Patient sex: F
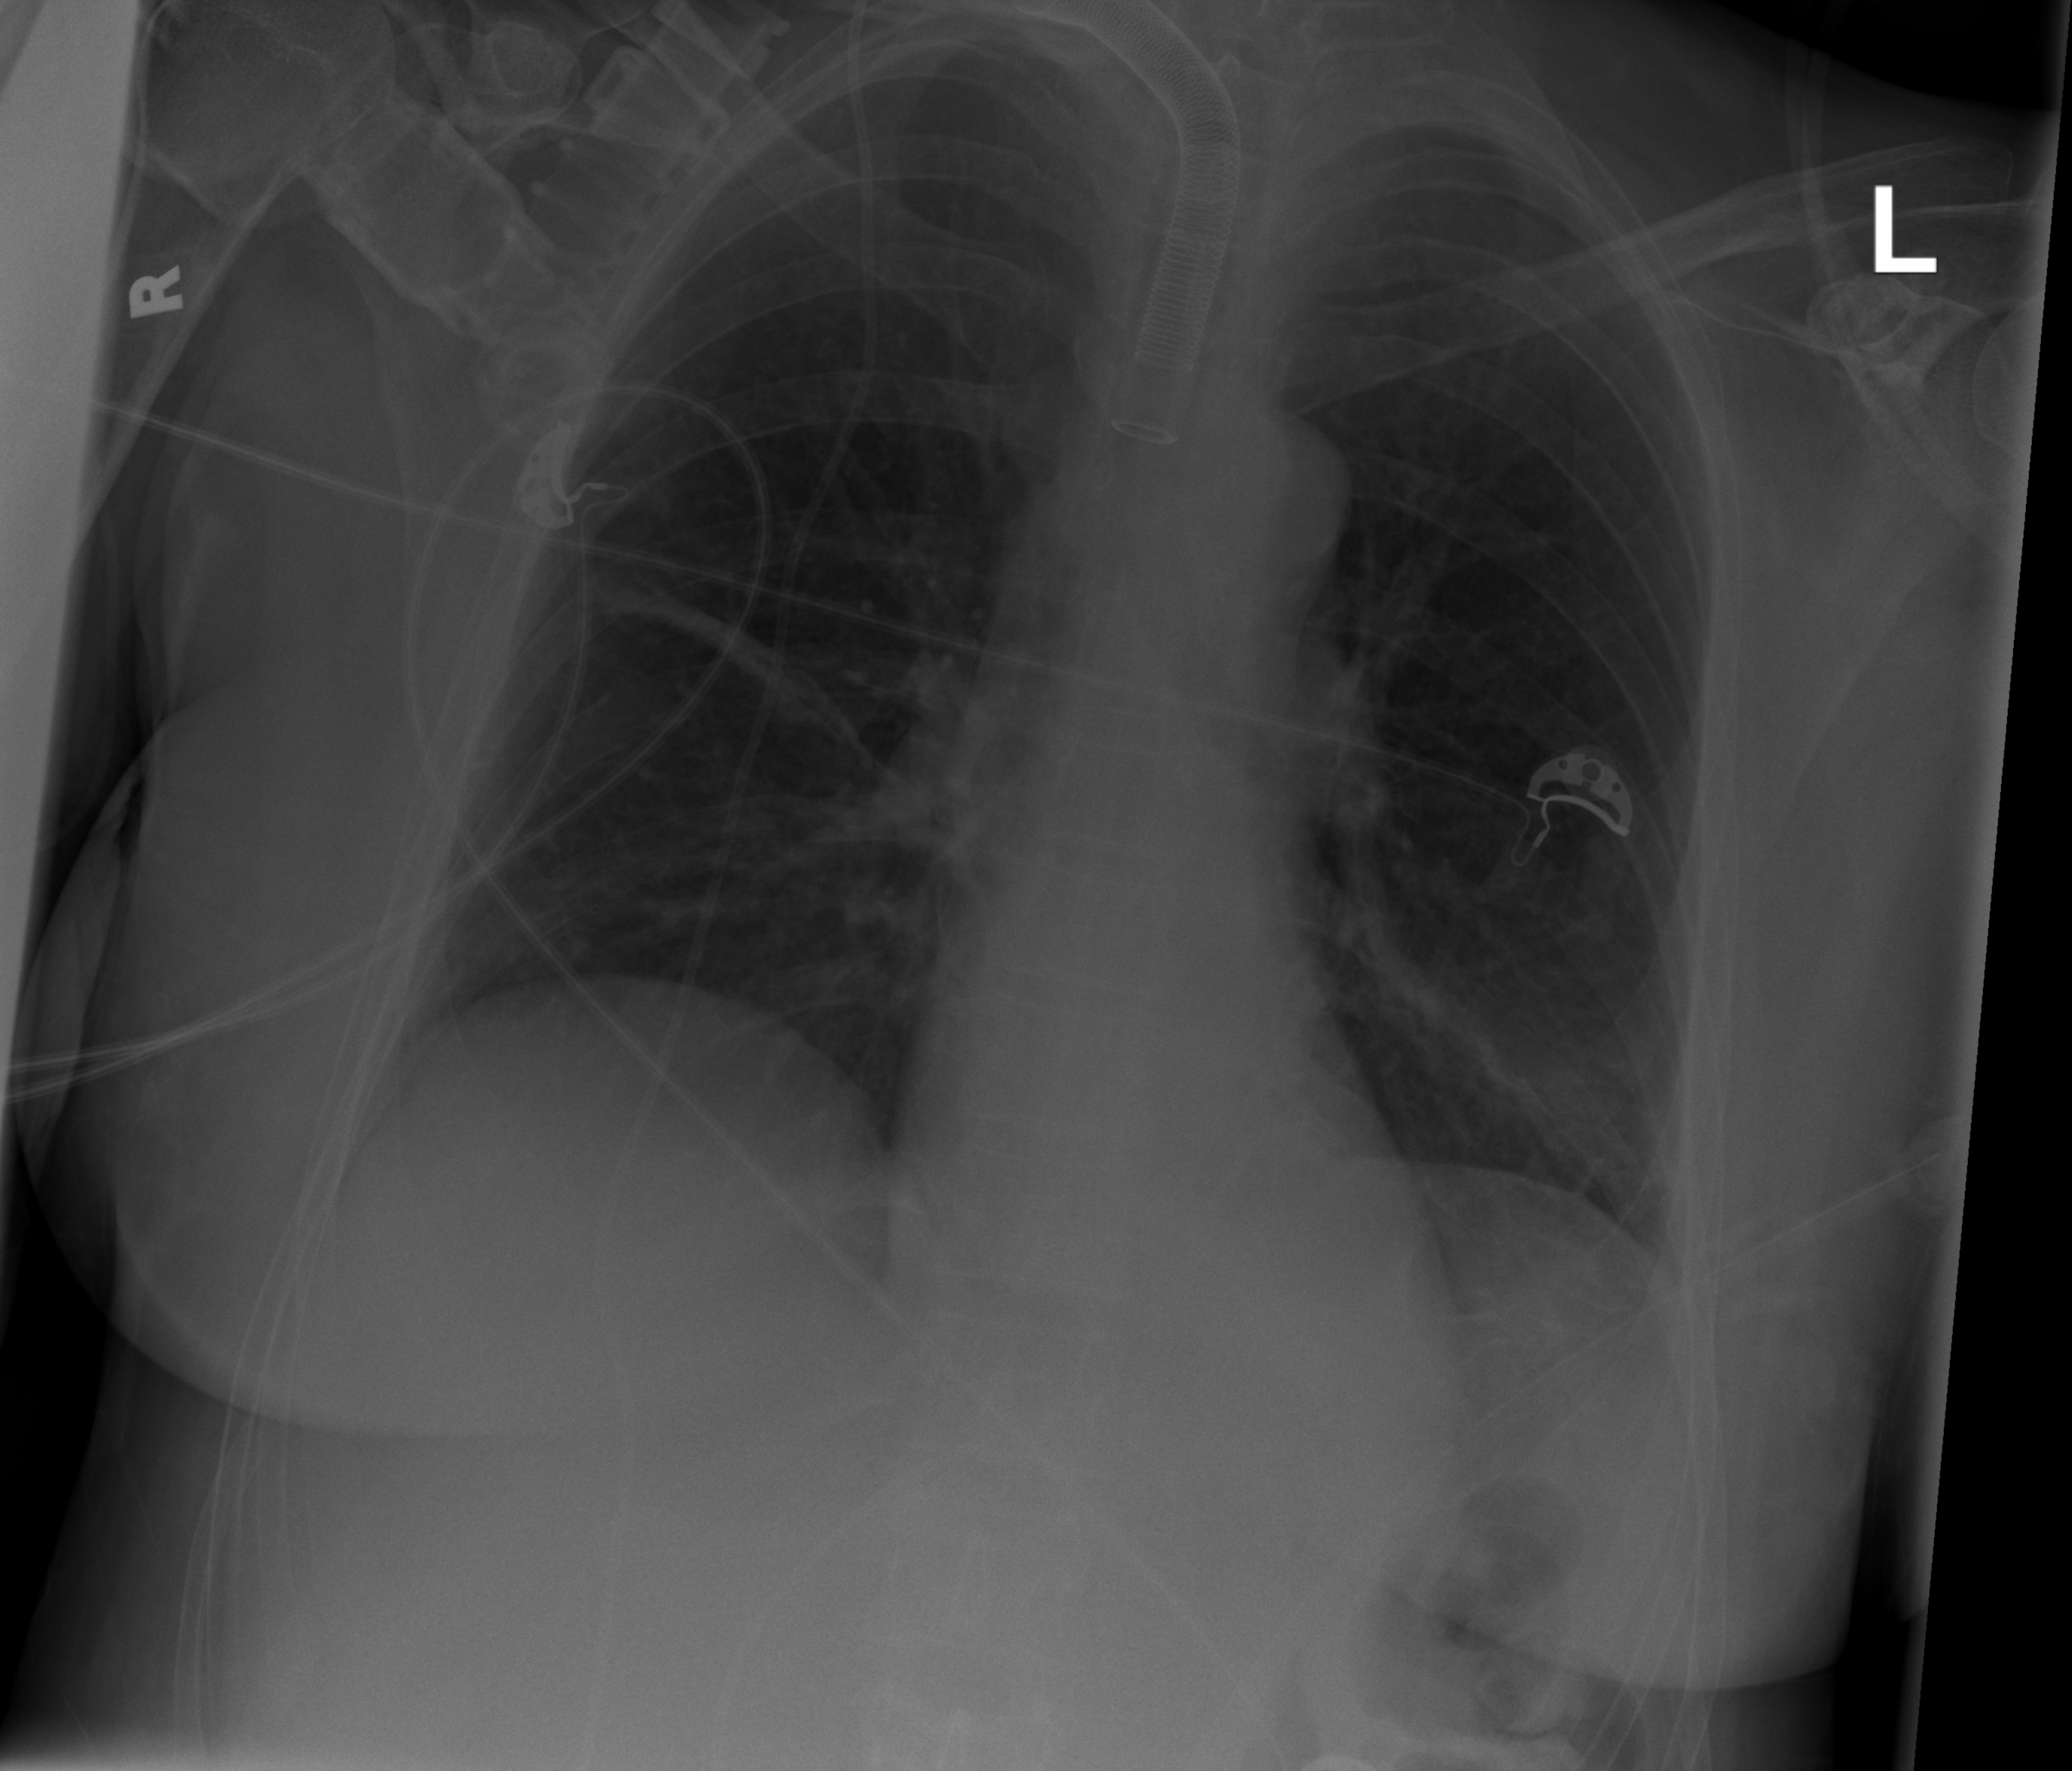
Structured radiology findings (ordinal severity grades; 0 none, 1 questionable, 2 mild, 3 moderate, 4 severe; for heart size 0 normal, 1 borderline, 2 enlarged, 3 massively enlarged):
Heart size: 0
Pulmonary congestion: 1
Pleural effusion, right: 0
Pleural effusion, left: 0
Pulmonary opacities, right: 0
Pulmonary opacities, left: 0
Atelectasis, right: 2
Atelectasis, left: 2